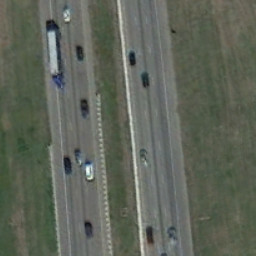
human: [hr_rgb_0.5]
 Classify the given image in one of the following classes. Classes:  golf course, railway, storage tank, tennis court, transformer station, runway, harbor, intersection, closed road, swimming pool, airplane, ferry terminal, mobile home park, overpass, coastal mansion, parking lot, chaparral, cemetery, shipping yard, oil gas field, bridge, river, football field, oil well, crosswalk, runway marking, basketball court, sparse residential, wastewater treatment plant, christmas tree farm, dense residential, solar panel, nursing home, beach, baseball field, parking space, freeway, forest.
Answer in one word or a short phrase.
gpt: freeway